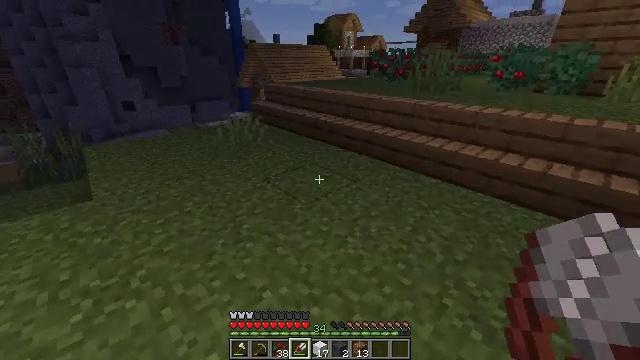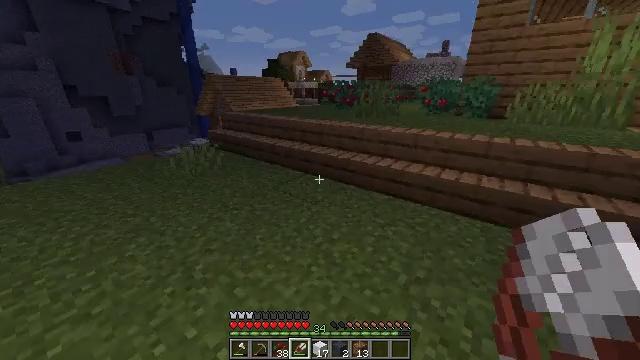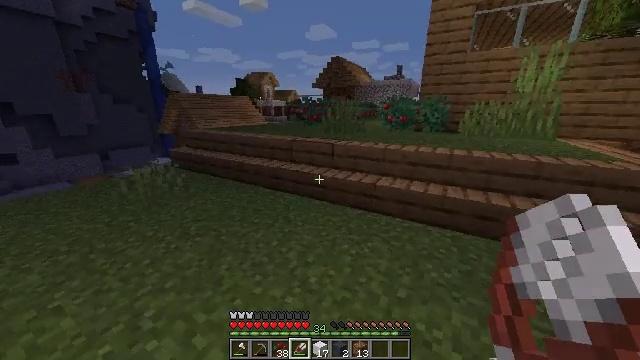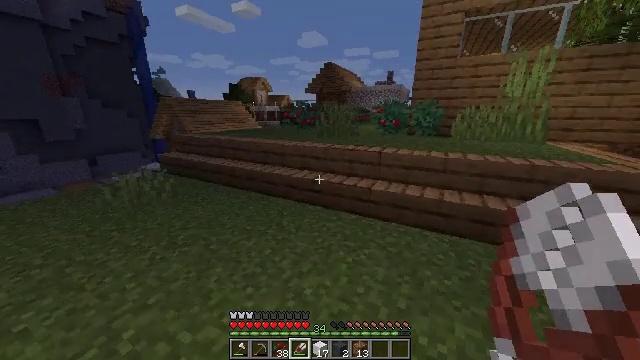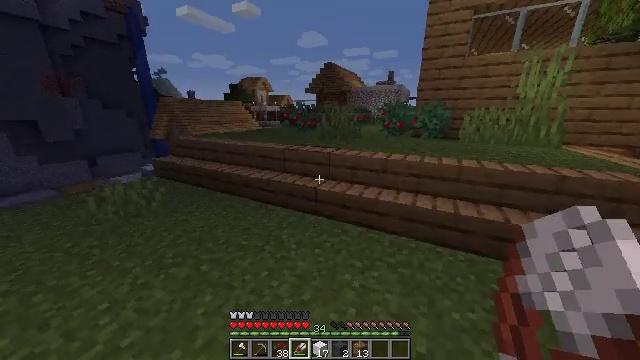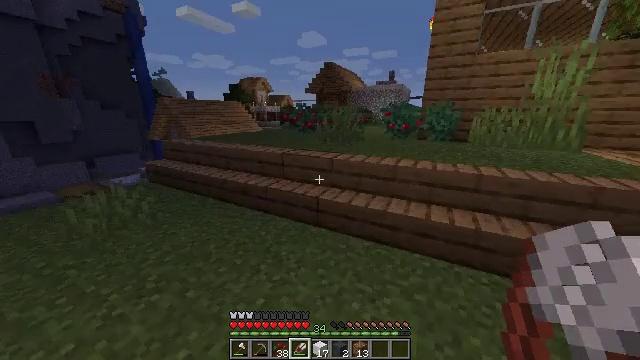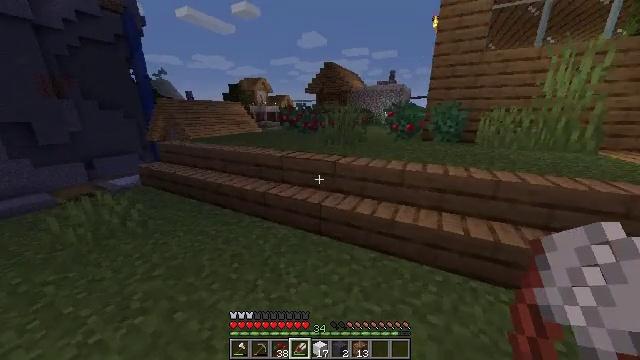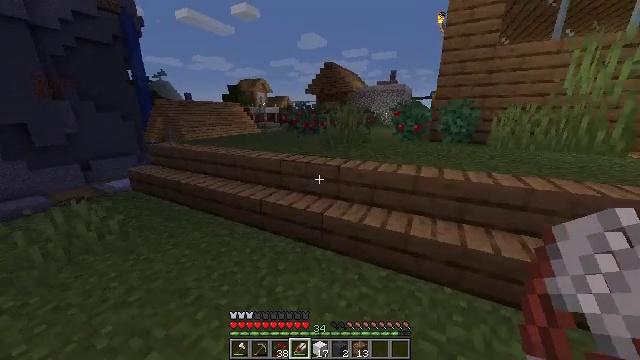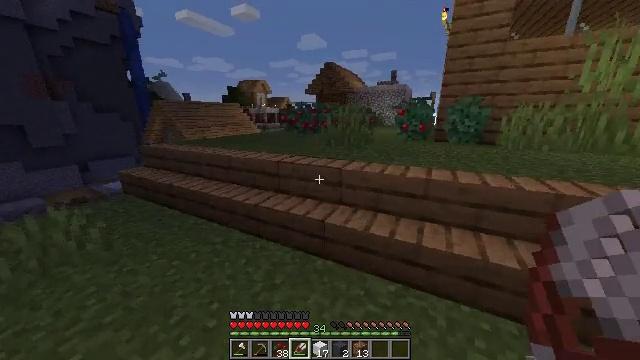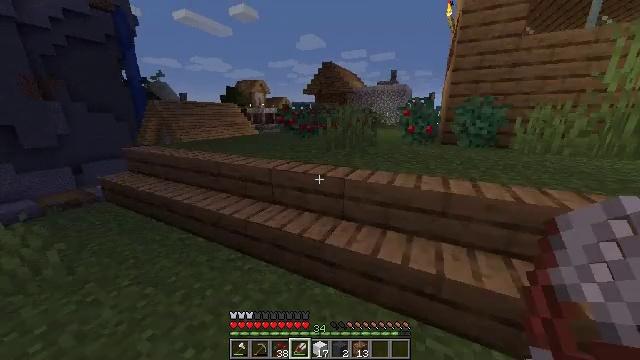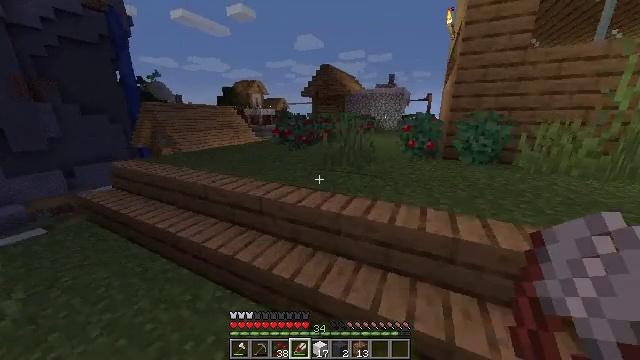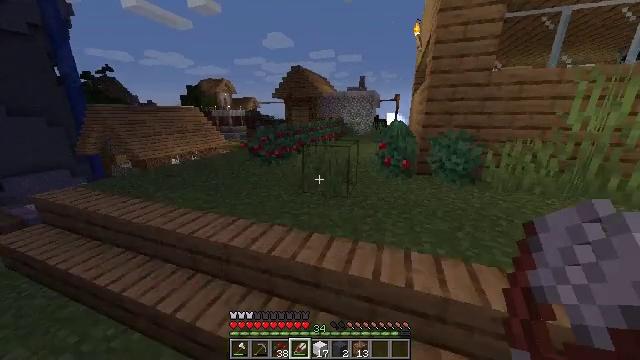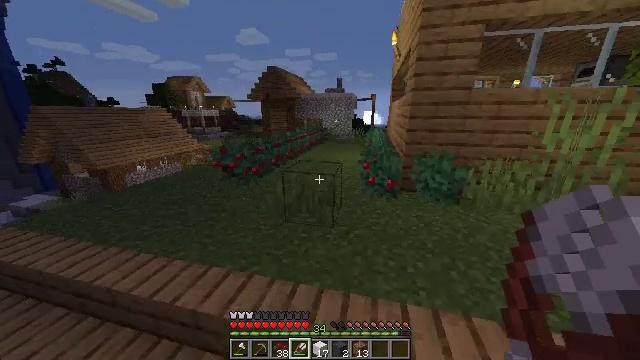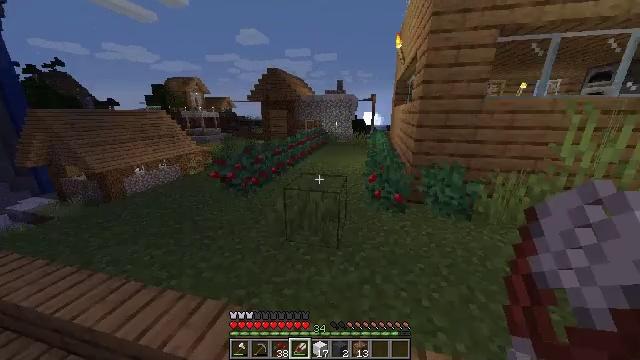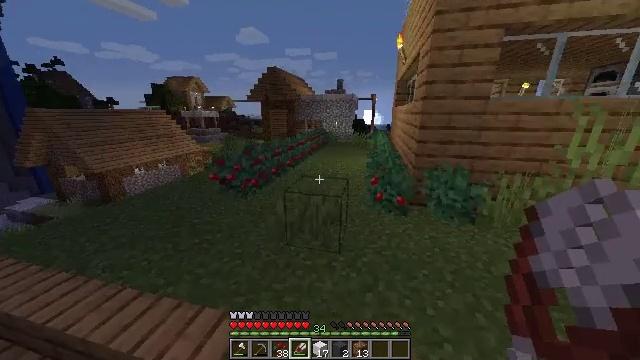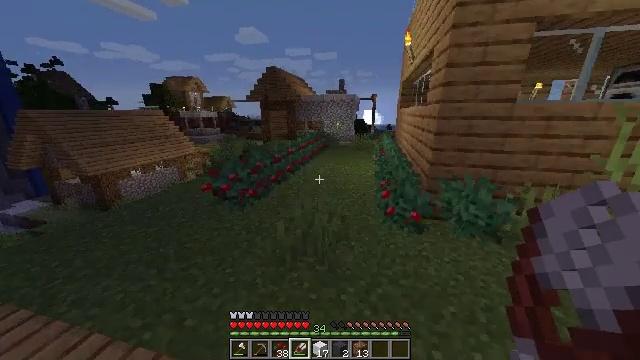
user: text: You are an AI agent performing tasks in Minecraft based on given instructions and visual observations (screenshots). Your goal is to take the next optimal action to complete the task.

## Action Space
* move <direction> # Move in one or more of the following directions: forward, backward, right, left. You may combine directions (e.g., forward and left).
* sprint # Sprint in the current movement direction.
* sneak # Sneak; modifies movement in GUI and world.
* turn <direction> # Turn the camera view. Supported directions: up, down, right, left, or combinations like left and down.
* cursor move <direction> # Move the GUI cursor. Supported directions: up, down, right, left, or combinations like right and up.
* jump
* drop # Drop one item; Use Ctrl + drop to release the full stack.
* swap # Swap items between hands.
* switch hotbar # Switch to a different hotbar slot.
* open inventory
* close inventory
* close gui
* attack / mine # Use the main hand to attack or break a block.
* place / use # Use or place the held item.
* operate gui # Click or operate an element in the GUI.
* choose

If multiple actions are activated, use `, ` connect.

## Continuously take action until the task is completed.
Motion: motion action
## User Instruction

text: Get black dye by crafting it from ink sacs.
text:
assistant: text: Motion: move forward, turn right and up
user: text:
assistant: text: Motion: move forward, turn right and up
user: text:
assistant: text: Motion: move forward, turn right and up
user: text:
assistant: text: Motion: move forward
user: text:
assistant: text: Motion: move forward
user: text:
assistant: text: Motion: move forward
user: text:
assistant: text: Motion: move forward
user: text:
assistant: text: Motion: move forward
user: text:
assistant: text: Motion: move forward
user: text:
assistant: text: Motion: move forward, jump
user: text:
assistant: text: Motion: move forward, turn right, jump
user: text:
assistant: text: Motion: move forward, turn right, jump
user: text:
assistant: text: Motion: move forward, jump
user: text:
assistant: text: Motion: move forward
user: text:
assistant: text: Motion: move forward
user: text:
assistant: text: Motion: move forward
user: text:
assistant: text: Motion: move forward
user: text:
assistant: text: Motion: move forward
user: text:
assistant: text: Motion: move forward, turn right
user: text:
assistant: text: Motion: move forward, turn right
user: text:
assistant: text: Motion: move forward
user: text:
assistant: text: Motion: move forward
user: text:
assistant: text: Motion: move forward, turn right
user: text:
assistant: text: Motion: move forward, turn right
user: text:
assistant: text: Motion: move forward, turn right
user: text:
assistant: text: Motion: move forward
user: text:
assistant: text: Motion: move forward, jump
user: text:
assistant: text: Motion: move forward, jump
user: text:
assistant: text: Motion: move forward, jump
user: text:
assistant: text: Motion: move forward, turn right, jump